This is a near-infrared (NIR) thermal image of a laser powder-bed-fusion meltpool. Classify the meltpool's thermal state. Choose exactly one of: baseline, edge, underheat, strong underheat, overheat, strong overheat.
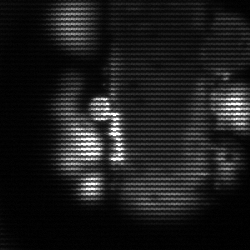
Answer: strong underheat